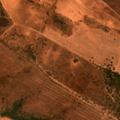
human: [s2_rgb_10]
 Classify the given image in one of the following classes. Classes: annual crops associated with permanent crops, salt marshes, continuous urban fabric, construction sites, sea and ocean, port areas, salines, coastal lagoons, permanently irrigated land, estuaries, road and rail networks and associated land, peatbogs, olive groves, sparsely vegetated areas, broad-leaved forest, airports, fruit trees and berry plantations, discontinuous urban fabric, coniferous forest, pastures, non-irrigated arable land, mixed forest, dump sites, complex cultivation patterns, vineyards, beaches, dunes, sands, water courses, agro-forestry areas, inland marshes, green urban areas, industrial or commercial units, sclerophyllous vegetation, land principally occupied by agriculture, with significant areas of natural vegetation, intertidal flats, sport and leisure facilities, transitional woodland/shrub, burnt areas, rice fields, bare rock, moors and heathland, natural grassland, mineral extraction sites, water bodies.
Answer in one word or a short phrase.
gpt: non-irrigated arable land, agro-forestry areas, transitional woodland/shrub